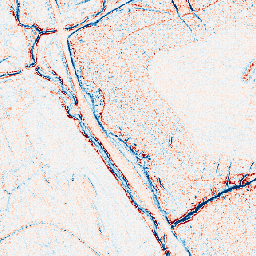
Category: edge_preserving
Decomposition family: anisotropic_diffusion
Decomposition parameters: iterations: 10
kappa: 30
gamma: 0.05
Upsampling method: area
Upsampling parameters: scale: 4
Upsampling scale: 4